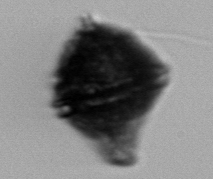
Label: Gonyaulax